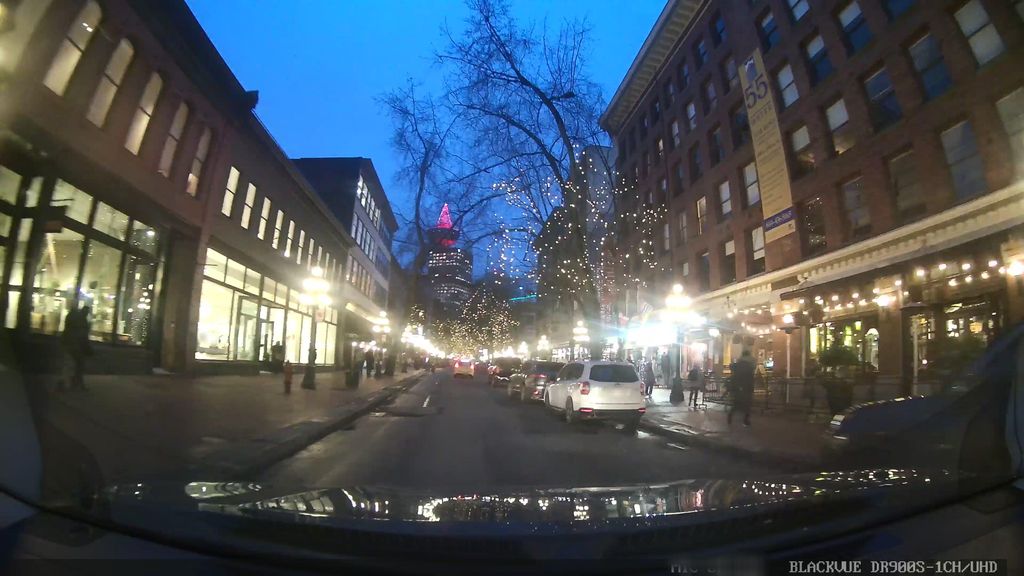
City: vancouver